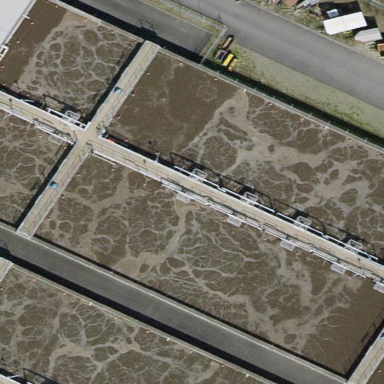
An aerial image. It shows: Image of wastewater.